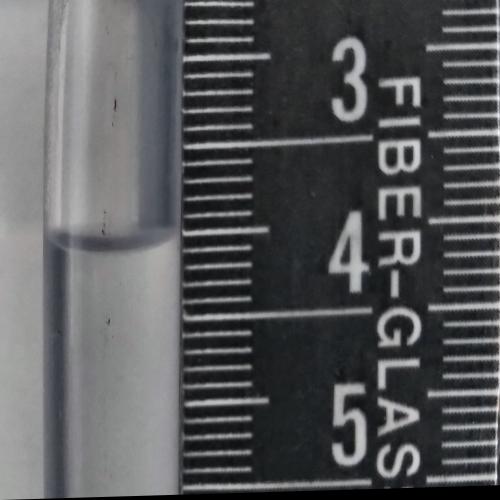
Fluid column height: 4.1 cm